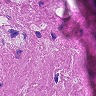
Metastatic tissue present: no